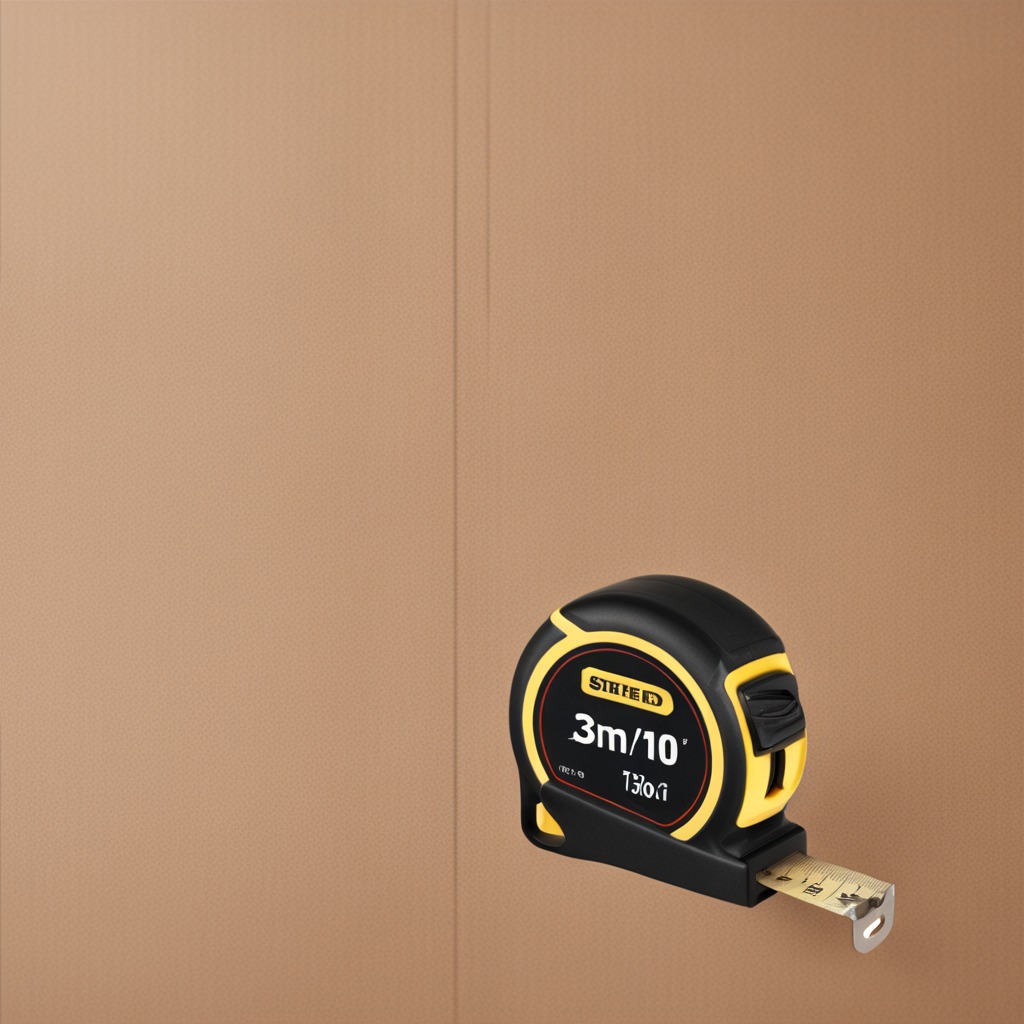
A measuring tape is lying on the cardboard box surface in an outdoor workshop during daytime bright natural light soft shadows slightly creased but